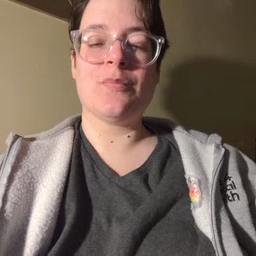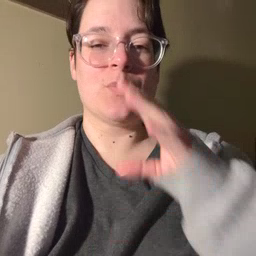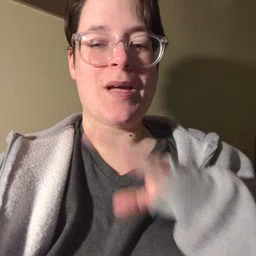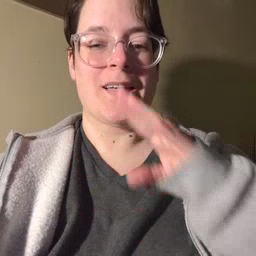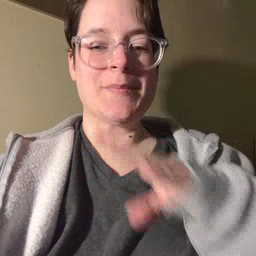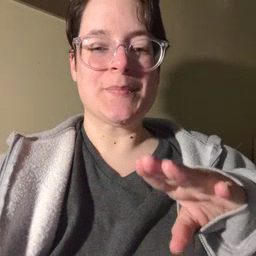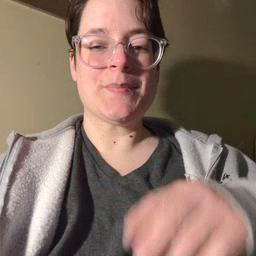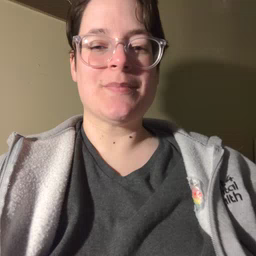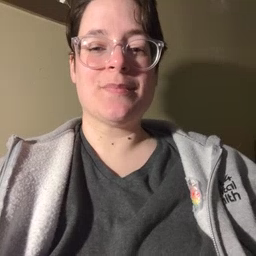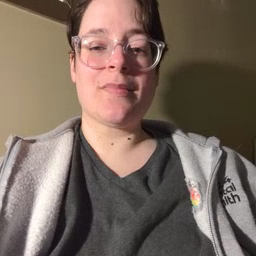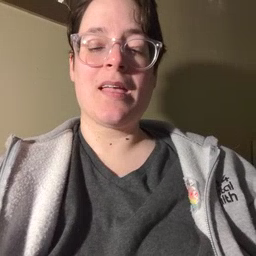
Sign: quiet